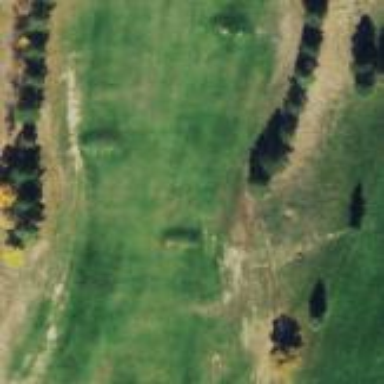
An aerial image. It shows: Driving range for golf on grass.